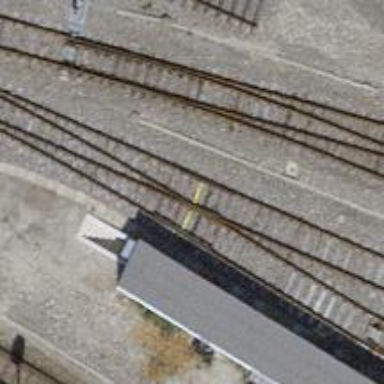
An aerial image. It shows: Single-track railway yard.